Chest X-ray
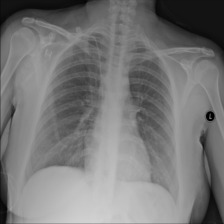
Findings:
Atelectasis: negative
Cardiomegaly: negative
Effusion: negative
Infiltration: negative
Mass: negative
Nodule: negative
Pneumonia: negative
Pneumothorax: negative
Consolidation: negative
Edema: negative
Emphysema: negative
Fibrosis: negative
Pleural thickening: negative
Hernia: negative